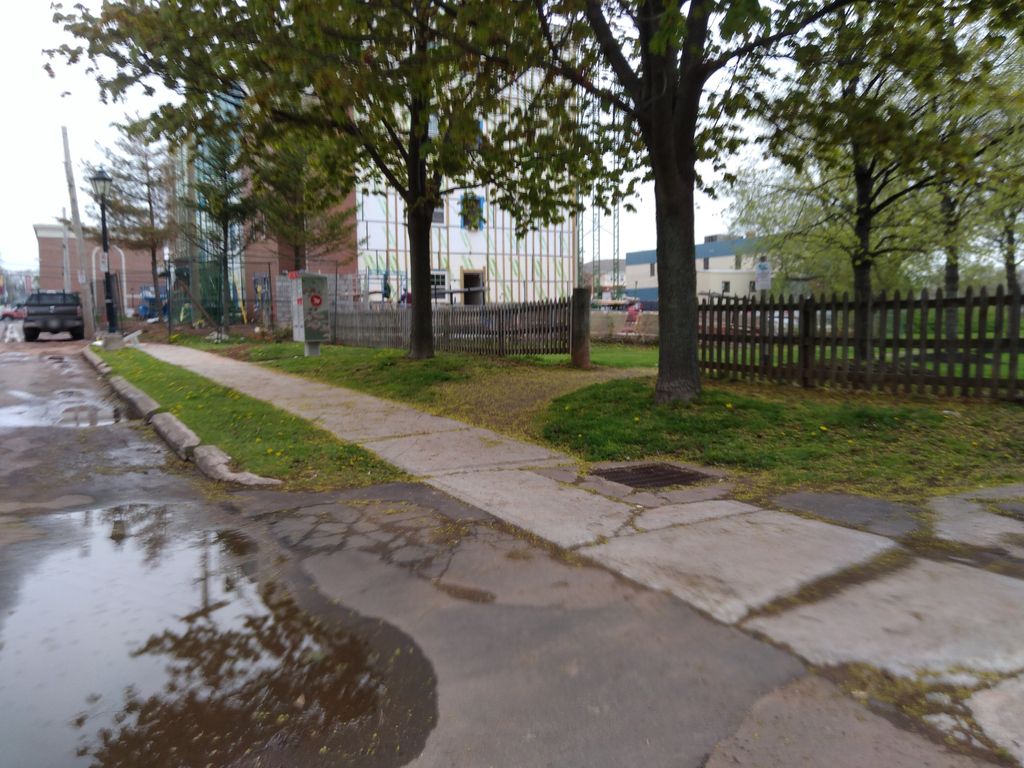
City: charlottetown